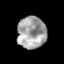
Tissue: prostate
Cell type: Epithelial cells
Senescence score: 0.2661
Nuclear area (px): 901
Mean DAPI intensity: 163.339